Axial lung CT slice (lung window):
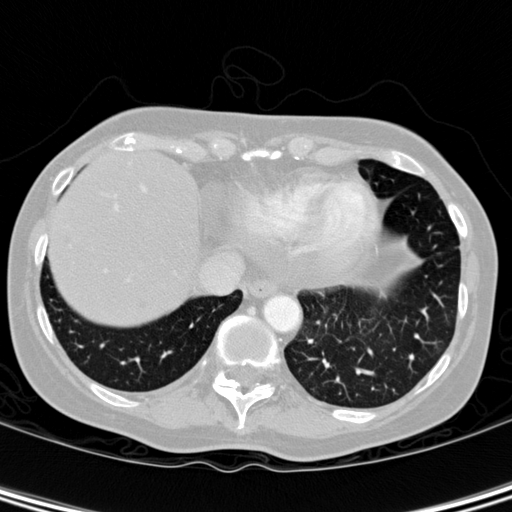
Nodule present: no